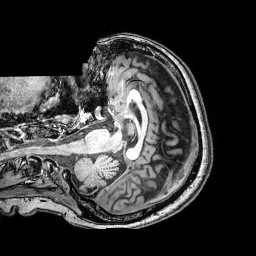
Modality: T1w
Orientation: axial
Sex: female
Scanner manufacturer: philips
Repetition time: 0.008182 s
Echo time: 0.00375 s